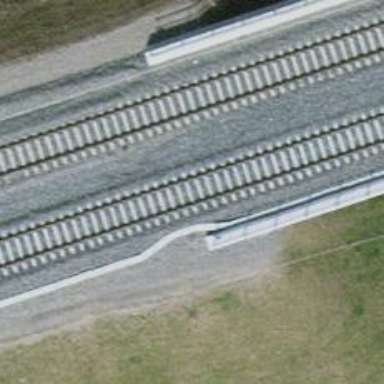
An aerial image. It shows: Railway bridge with electrified contact line. There is one track on the bridge.